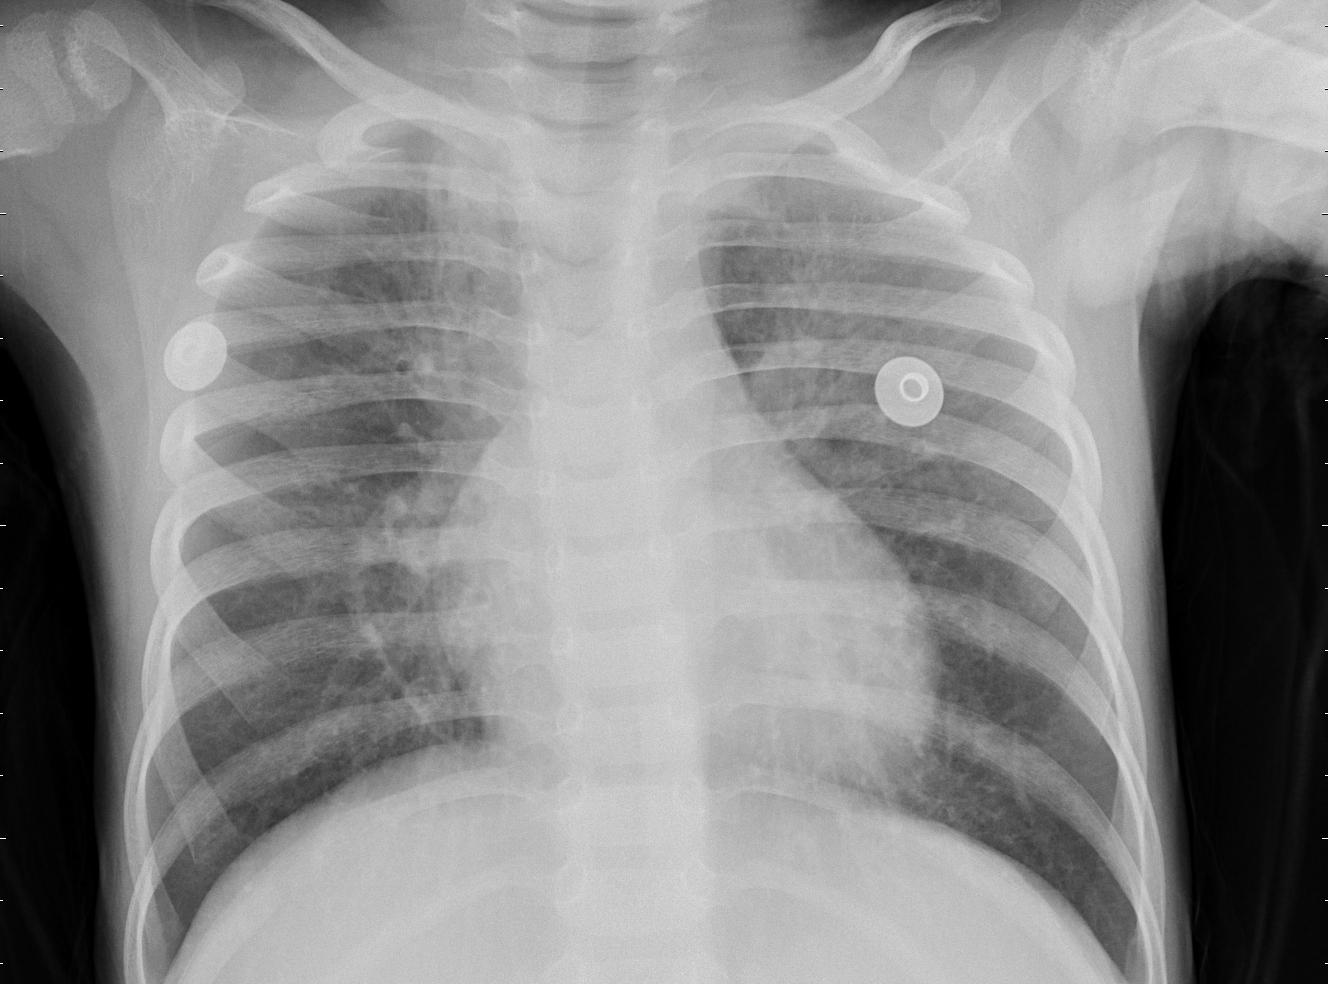
Diagnosis: PNEUMONIA